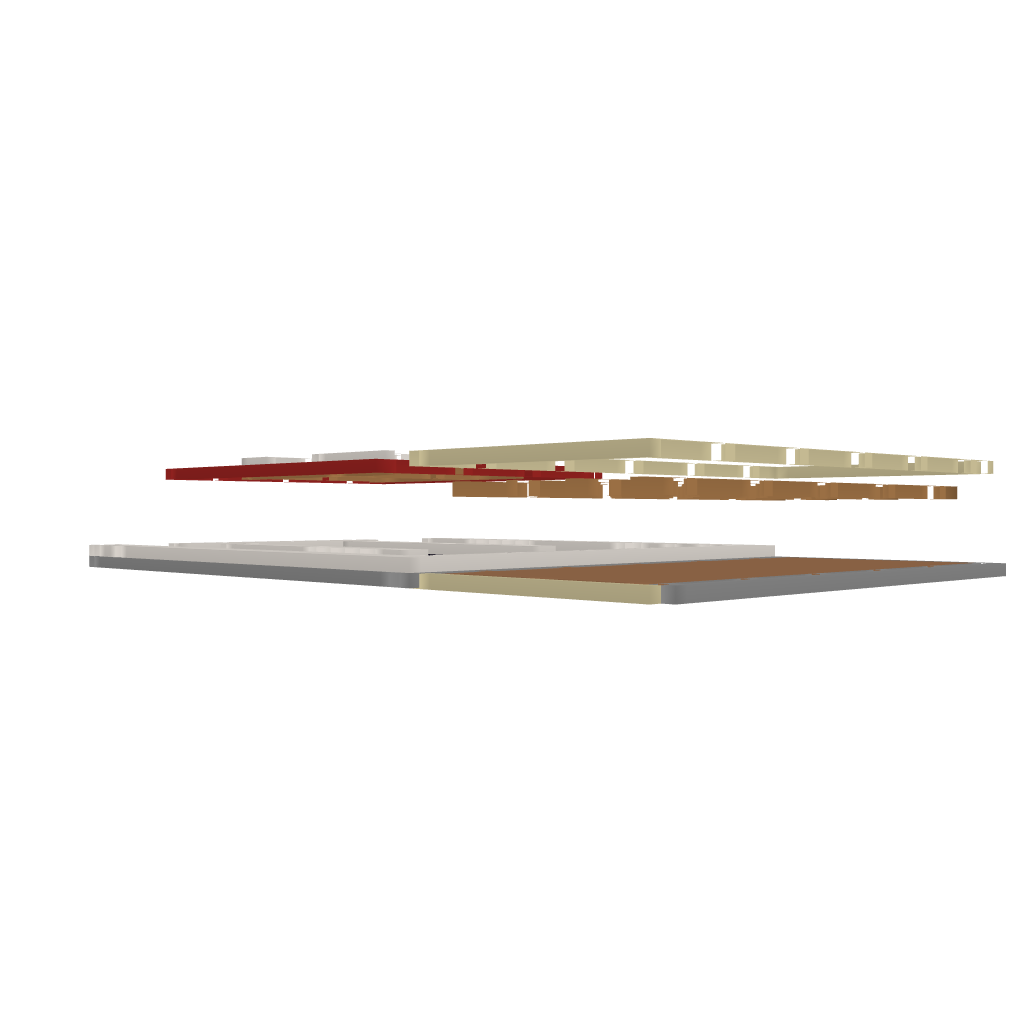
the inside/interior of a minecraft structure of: Petrol/ Gas station